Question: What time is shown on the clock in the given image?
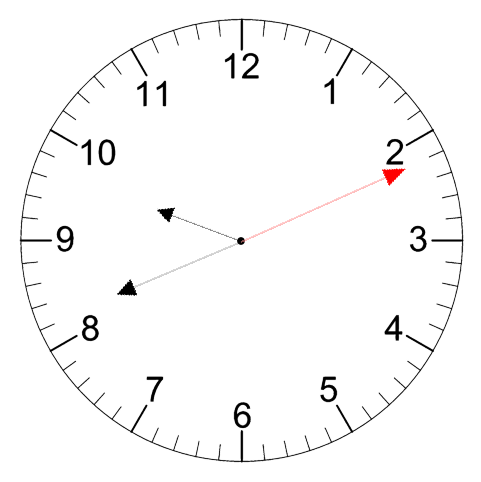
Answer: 09:41:11